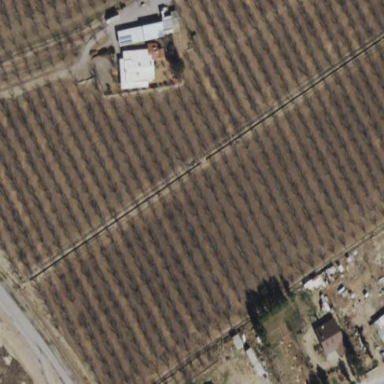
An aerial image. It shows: Orchard.